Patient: sex M, age 43
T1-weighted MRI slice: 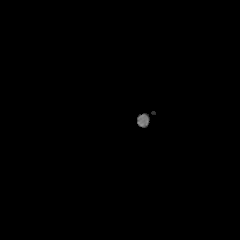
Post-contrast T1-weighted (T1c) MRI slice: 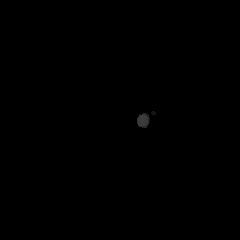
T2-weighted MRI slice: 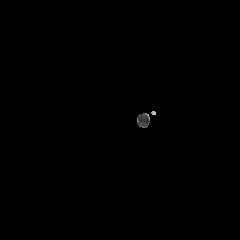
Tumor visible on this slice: no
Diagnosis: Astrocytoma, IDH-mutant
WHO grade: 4